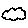
Label: cloud